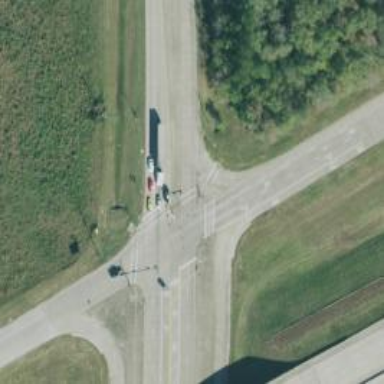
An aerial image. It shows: Secondary road with frontage road alongside.